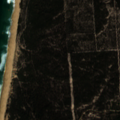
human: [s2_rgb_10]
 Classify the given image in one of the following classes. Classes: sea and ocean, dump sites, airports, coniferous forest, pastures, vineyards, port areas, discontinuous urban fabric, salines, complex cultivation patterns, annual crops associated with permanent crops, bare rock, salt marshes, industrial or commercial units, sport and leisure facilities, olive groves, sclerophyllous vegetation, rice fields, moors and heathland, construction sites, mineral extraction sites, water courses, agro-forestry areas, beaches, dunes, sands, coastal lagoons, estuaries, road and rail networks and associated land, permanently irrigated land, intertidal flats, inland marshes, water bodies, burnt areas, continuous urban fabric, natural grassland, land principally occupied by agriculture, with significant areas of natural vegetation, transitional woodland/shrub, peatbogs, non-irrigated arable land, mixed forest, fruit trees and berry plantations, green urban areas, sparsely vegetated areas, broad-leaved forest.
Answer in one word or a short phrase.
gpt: coniferous forest, transitional woodland/shrub, beaches, dunes, sands, sea and ocean